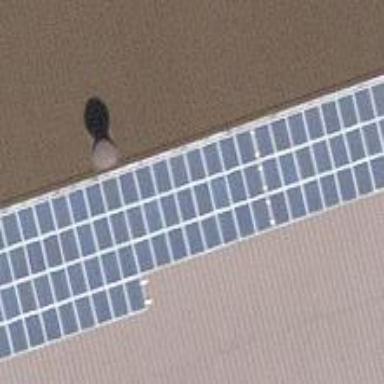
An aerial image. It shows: Solar power generator using photovoltaic panels.